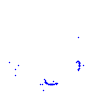
Particle: proton